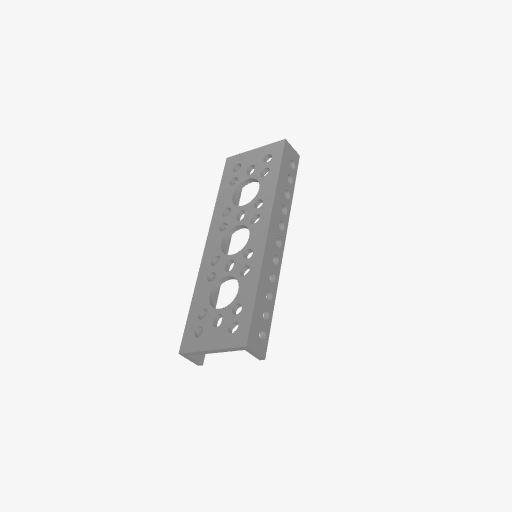
Part: MiniLowSideUChannel3H